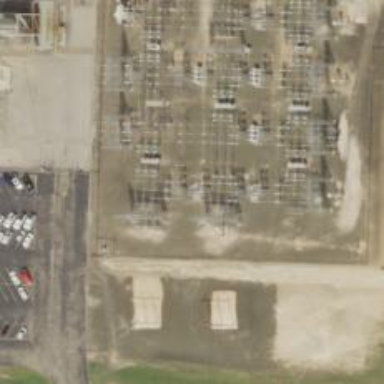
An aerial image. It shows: Switch used for power control.